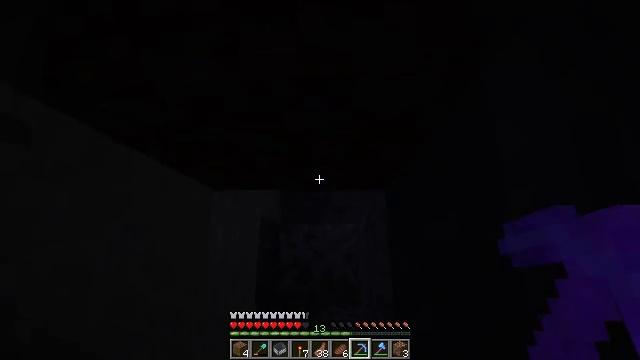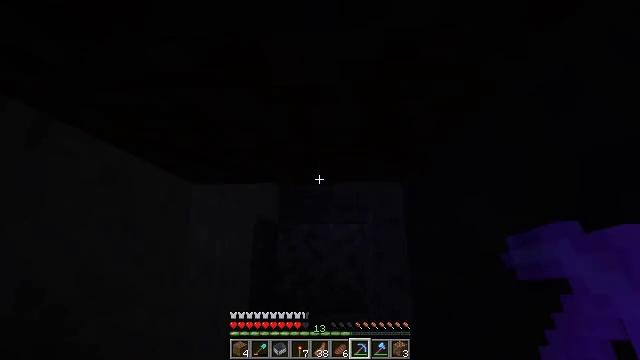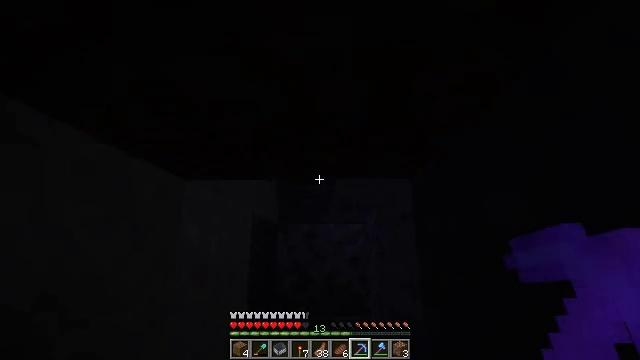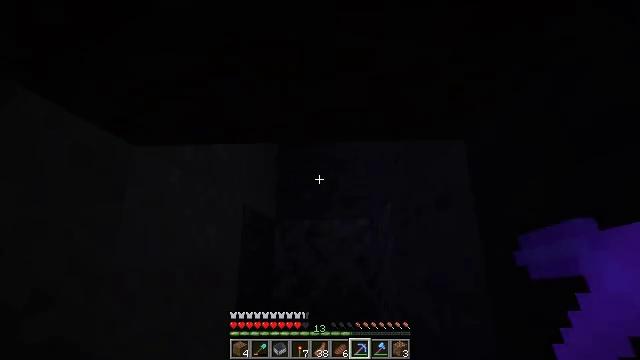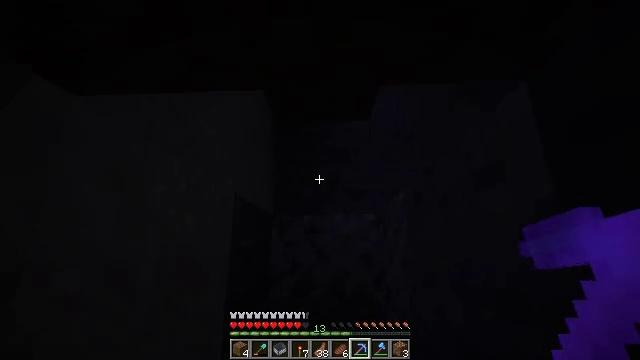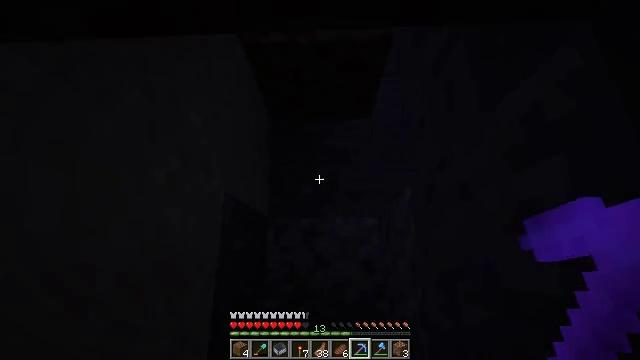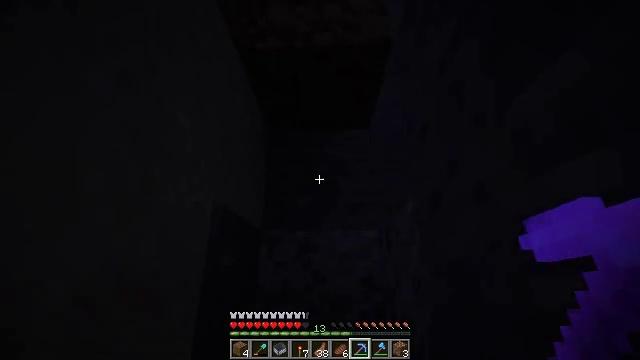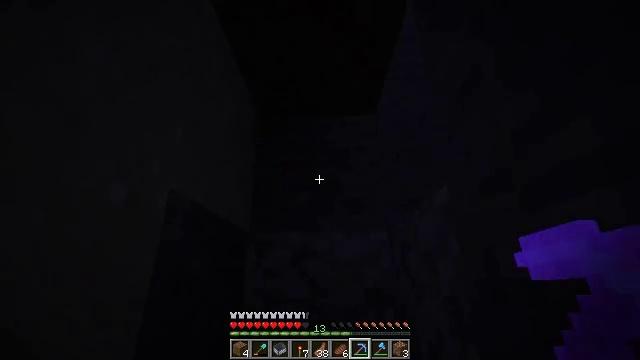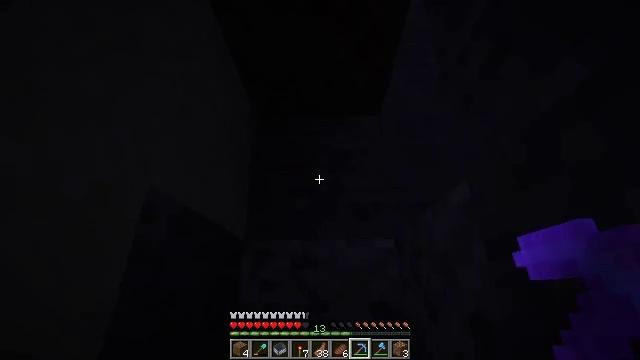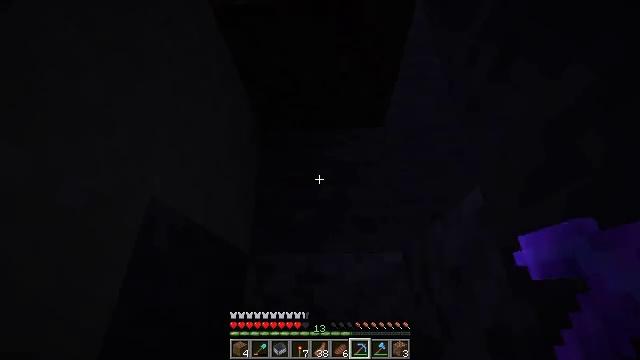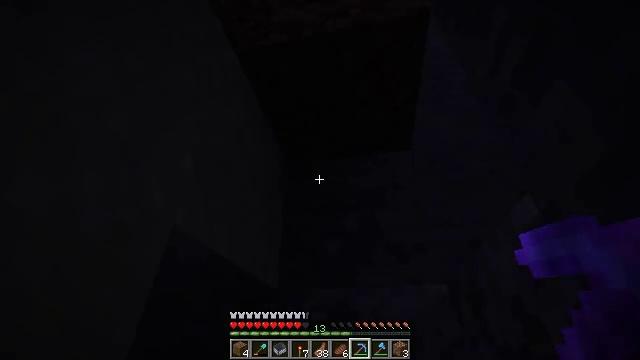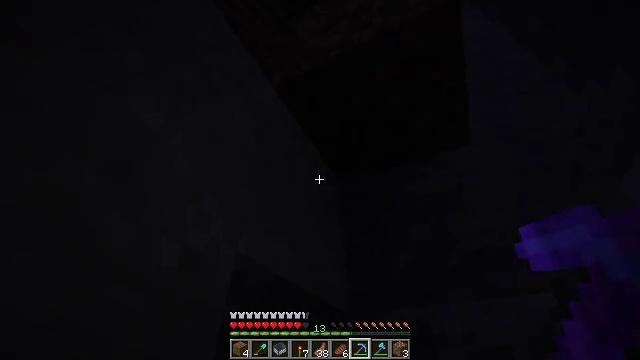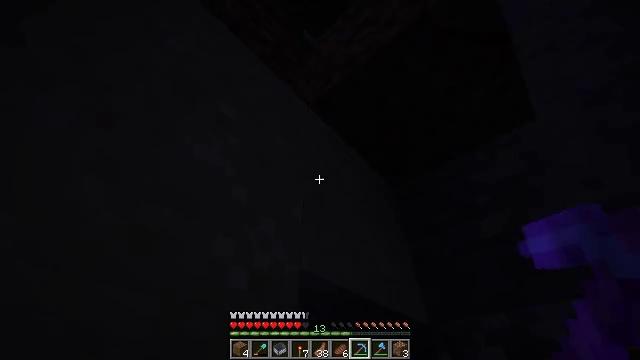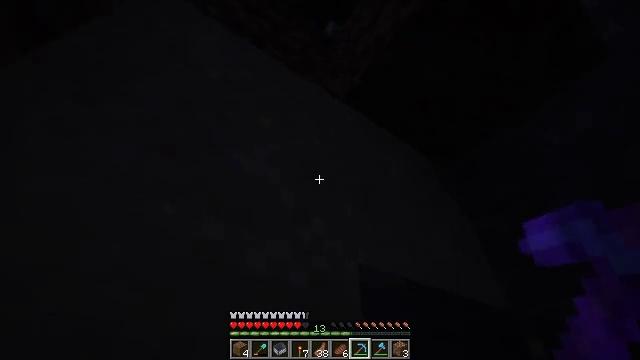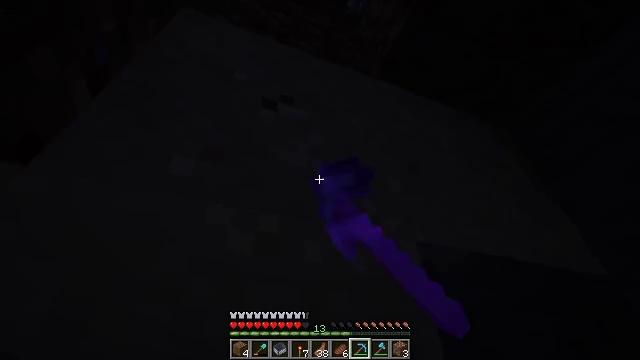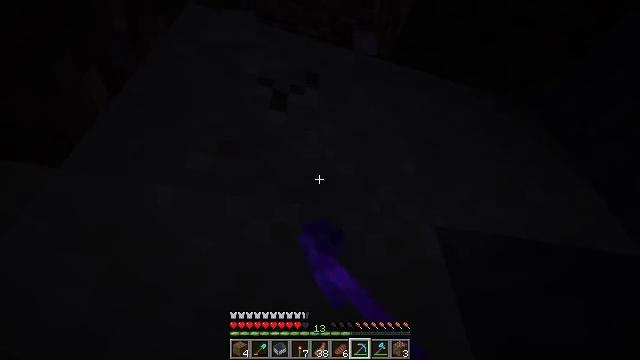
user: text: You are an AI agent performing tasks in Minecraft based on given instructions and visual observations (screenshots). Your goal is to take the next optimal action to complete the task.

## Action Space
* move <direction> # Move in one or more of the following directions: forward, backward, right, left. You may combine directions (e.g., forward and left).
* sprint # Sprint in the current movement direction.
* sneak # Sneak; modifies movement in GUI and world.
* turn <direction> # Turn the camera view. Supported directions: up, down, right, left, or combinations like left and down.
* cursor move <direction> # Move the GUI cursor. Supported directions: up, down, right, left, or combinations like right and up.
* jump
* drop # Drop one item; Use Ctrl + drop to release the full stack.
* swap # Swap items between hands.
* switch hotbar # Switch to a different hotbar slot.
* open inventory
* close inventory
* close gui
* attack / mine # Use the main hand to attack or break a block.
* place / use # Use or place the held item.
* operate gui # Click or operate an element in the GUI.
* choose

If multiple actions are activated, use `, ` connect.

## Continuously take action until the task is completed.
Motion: motion action
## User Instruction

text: Break the sand block.
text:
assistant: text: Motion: move forward
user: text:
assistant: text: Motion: move forward
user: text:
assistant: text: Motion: move forward
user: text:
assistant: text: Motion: move forward
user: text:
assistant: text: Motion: move forward, turn up
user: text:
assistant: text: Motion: move forward, turn up
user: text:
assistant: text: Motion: move forward
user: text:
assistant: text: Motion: turn up
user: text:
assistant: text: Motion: turn left and up
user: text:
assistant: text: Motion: turn left and up
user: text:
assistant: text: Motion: turn left and up
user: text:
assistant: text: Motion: turn left and up
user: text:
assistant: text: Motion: turn left, attack / mine
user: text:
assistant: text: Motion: turn left and down, attack / mine
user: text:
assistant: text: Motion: turn left and down, attack / mine
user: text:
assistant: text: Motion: attack / mine
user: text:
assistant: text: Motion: attack / mine
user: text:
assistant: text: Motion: attack / mine
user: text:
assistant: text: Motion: attack / mine
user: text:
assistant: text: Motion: attack / mine
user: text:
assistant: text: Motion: attack / mine
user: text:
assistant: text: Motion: turn left, attack / mine
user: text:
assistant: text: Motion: turn left, attack / mine
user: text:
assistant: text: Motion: attack / mine
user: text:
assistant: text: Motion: attack / mine
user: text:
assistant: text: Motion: attack / mine
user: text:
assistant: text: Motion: attack / mine
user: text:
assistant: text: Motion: attack / mine
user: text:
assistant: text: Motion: attack / mine
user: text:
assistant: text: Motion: attack / mine